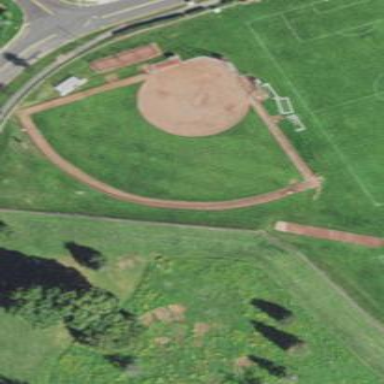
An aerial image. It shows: Softball pitch for leisure land activities.